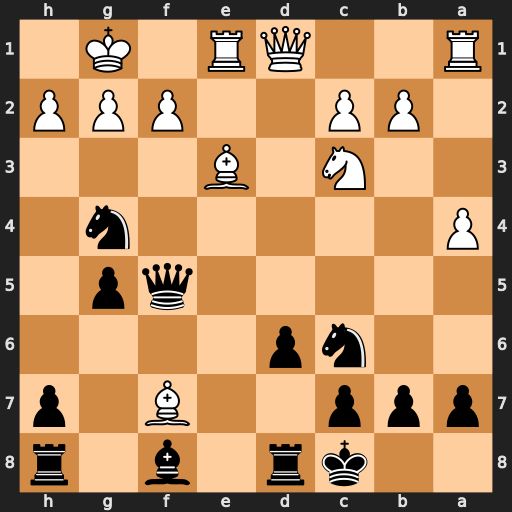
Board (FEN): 2kr1b1r/ppp2B1p/2np4/5qp1/P5n1/2N1B3/1PP2PPP/R2QR1K1
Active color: b
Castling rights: -
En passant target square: -
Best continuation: Nxe3 Rxe3 Qxf7